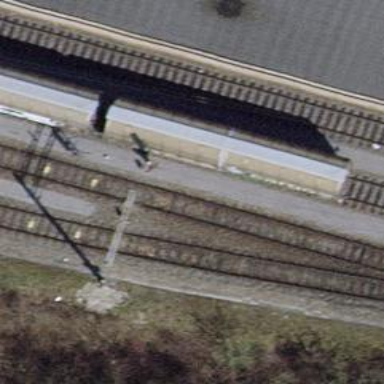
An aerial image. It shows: Siding railway line with electrified contact line for the trains.